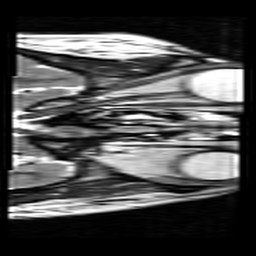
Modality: T2w
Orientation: axial
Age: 28
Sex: female
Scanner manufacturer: siemens
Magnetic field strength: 3 T
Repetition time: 8.06 s
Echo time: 0.085 s